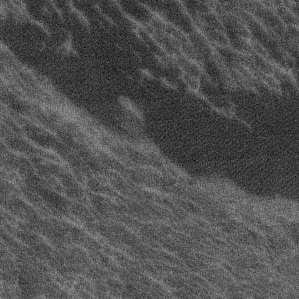
Label: frost